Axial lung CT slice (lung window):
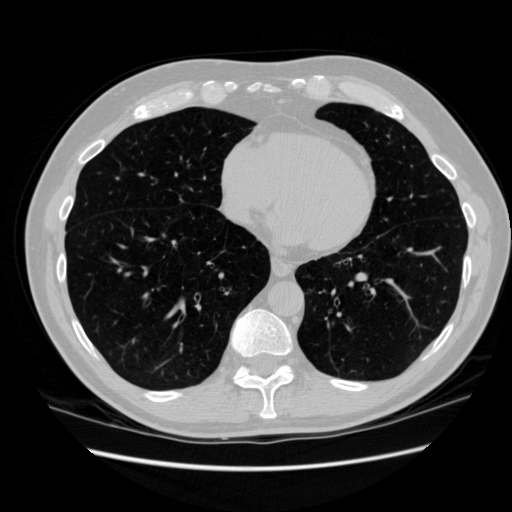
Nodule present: no